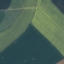
Land use / land cover: AnnualCrop